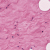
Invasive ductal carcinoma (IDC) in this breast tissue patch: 0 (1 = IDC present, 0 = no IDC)